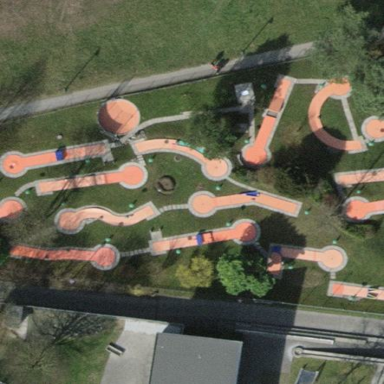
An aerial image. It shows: Miniature golf leisure land.